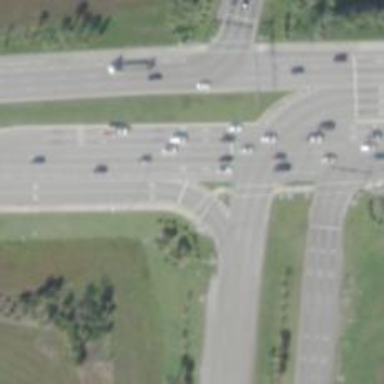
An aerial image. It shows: Primary highway.